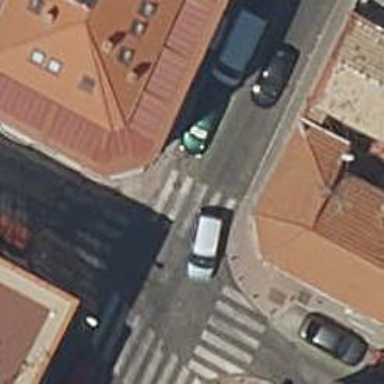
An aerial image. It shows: Uncontrolled zebra crossing on the road.